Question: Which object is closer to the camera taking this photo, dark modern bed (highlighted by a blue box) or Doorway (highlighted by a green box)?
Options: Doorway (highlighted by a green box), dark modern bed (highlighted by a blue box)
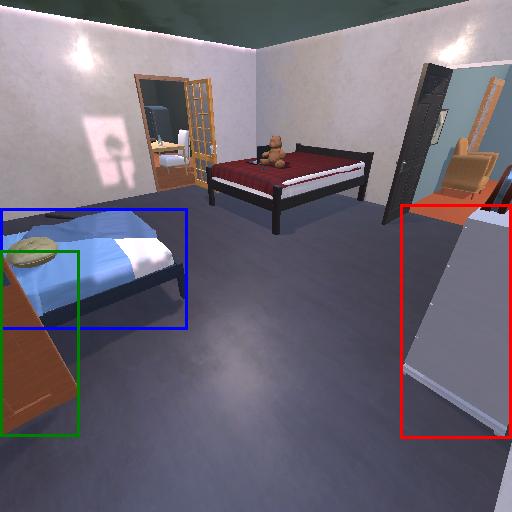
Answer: Doorway (highlighted by a green box)